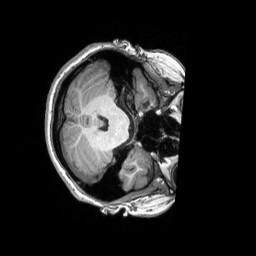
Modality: T1w
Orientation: axial
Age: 22
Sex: female
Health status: healthy
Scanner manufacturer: siemens
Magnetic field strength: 3 T
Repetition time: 2.53 s
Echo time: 0.00332 s